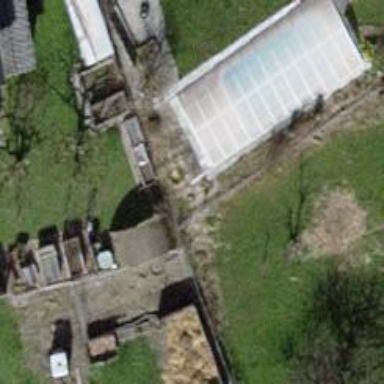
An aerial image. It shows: Personal swimming pool located on leisure land.